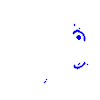
Particle: kaon